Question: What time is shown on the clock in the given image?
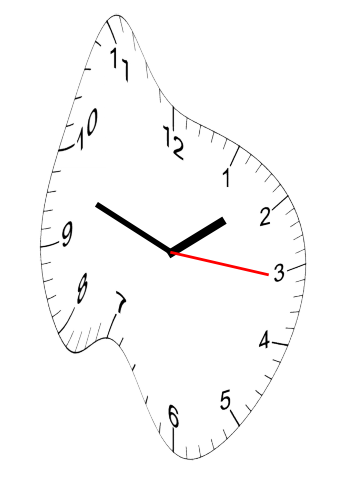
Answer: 01:48:16